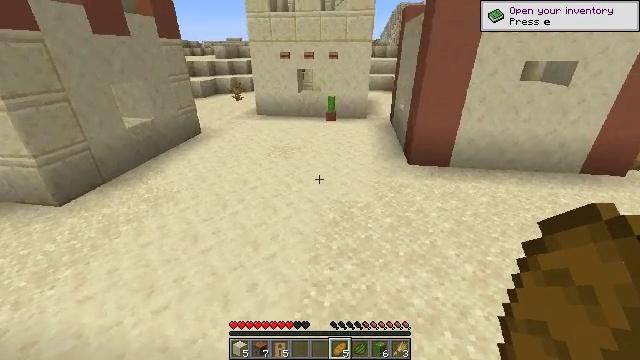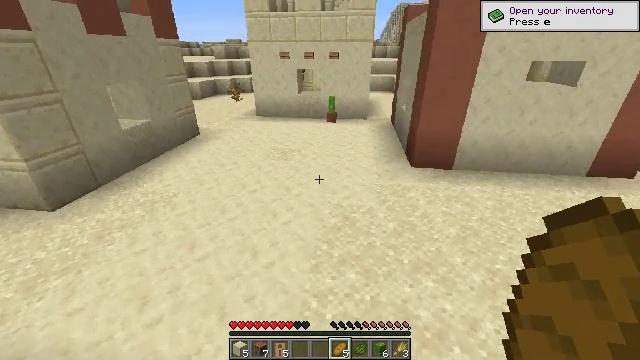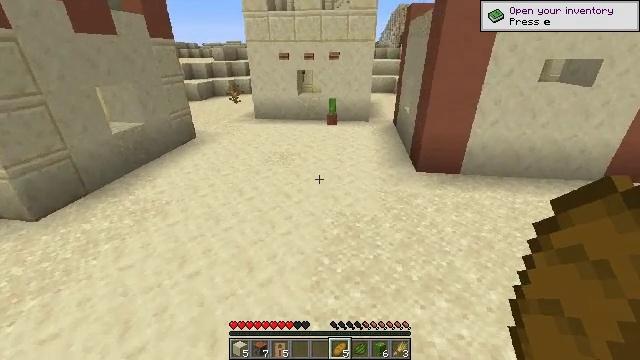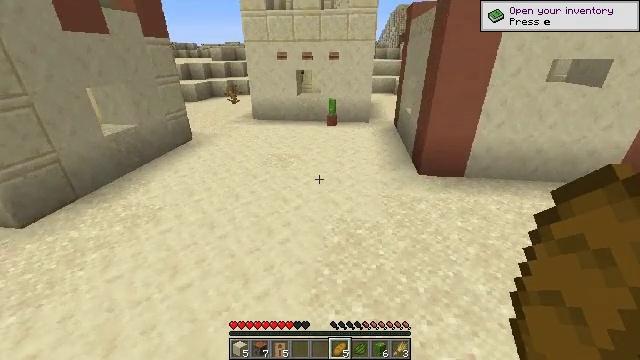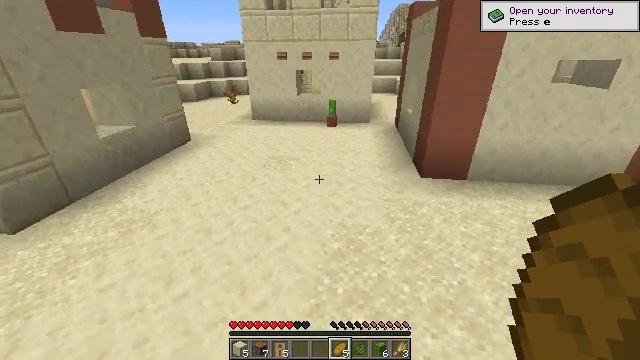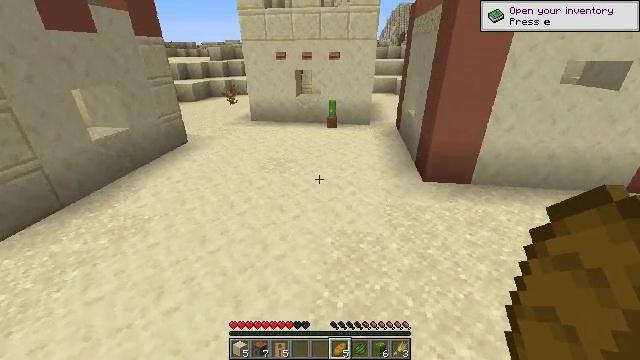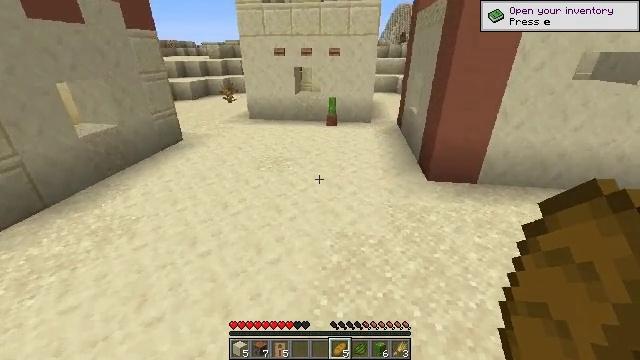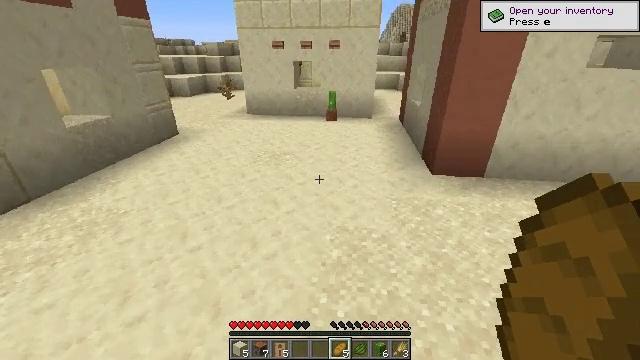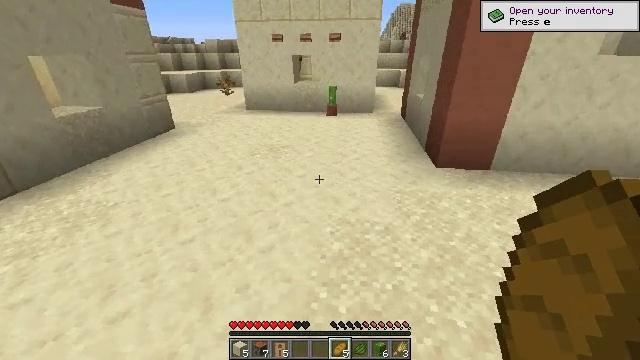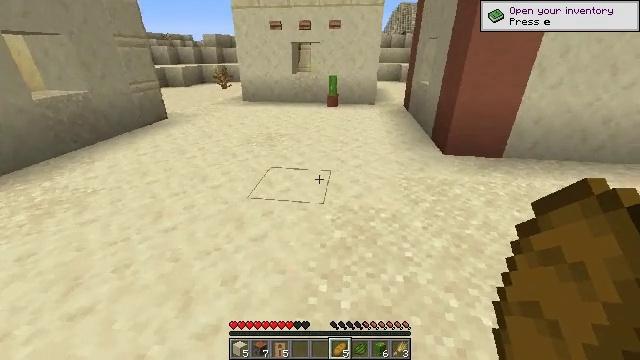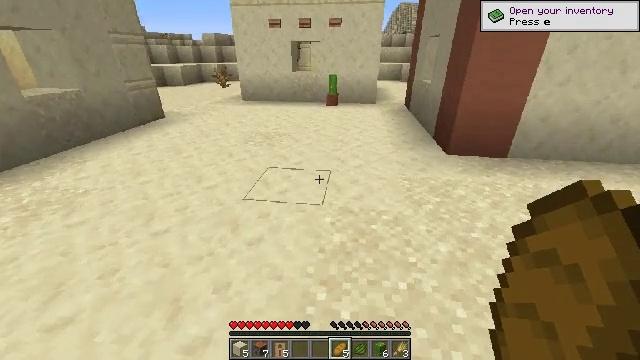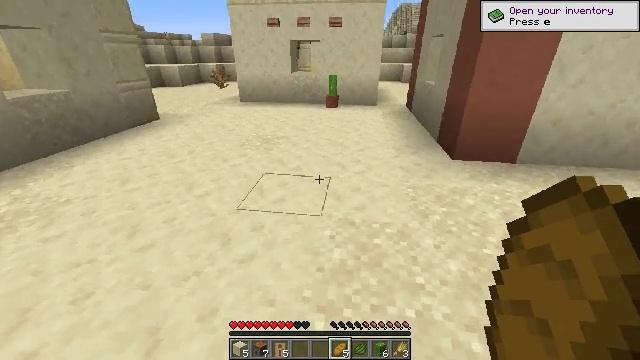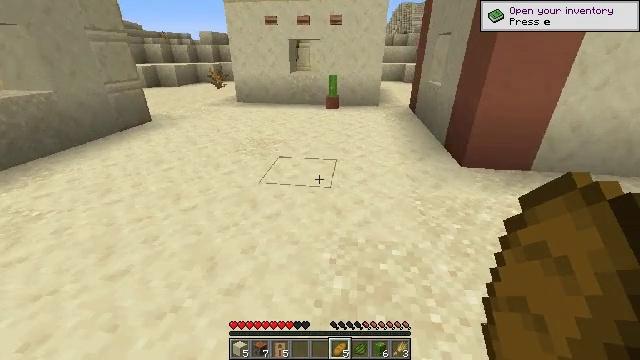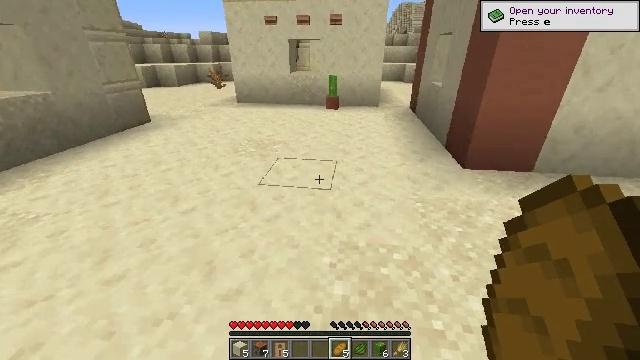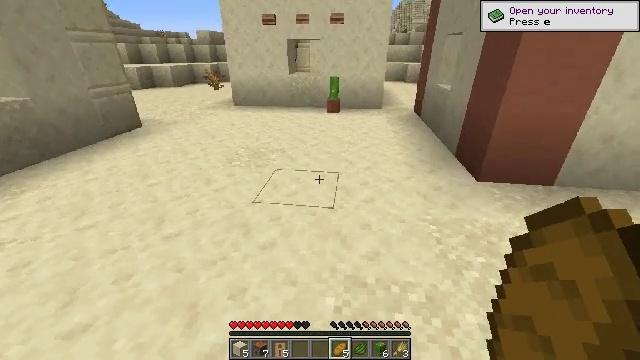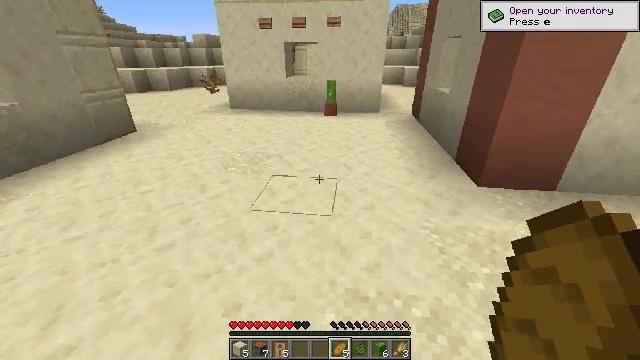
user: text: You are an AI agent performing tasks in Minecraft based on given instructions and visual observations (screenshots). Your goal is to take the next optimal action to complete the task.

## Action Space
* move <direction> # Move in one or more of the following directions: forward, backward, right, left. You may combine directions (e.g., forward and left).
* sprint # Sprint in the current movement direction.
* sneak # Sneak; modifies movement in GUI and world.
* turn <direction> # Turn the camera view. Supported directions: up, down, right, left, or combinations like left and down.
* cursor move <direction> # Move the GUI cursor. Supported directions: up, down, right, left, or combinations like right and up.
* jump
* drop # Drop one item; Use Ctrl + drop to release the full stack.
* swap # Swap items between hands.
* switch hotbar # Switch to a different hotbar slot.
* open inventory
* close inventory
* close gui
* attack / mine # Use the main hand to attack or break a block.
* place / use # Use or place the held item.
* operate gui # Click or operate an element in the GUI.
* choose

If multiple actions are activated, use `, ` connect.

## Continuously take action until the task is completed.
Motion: motion action
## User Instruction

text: Break the lime bed to pick it up.
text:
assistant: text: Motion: move forward
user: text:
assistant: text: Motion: move forward
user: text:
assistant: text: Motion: move forward
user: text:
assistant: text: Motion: move forward
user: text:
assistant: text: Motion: move forward
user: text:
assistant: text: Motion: move forward
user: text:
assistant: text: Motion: move forward
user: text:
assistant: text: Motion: move forward
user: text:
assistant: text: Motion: move forward
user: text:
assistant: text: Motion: move forward
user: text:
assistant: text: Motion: move forward
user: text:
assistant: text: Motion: move forward
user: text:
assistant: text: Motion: move forward
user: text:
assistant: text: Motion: move forward
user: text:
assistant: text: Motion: move forward
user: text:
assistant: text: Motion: move forward, turn right and up
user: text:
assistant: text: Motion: move forward, turn right and up
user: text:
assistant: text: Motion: move forward, turn right
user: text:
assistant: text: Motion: move forward
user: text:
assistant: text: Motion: move forward
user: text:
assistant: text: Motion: move forward
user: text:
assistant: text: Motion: move forward
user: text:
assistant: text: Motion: move forward
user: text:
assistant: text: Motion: move forward
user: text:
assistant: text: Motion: move forward
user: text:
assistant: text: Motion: move forward
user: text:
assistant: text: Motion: move forward, turn right
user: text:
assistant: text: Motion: move forward, turn right and up
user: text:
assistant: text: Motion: move forward, turn right and up
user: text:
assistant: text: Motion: move forward, turn right and up